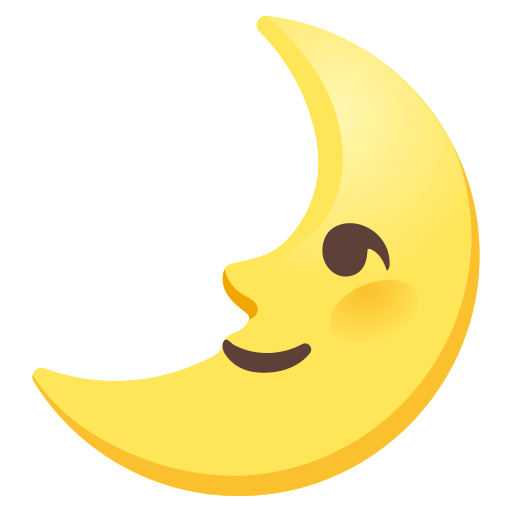
Emoji: 🌛